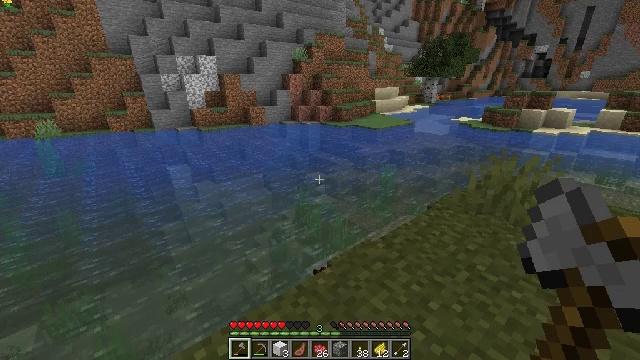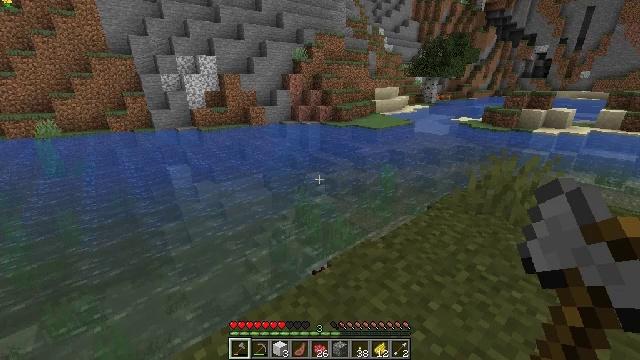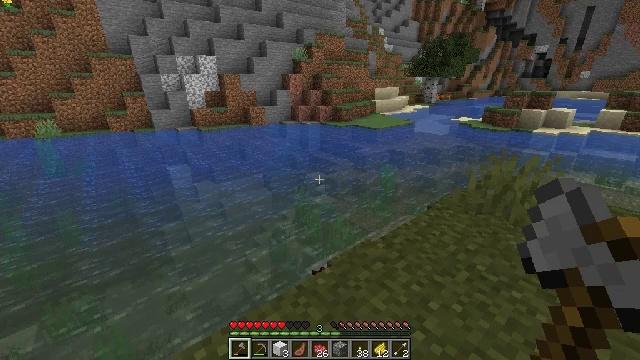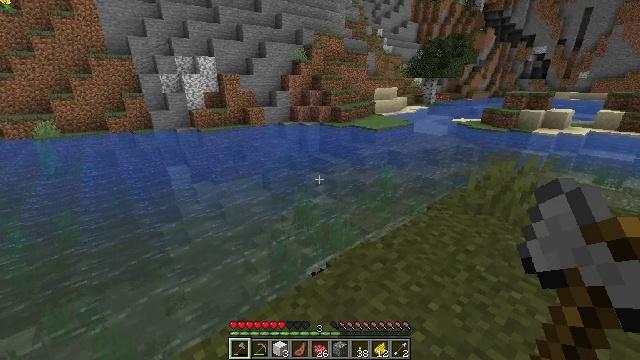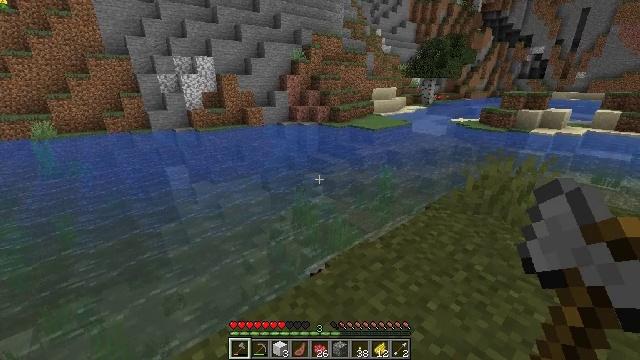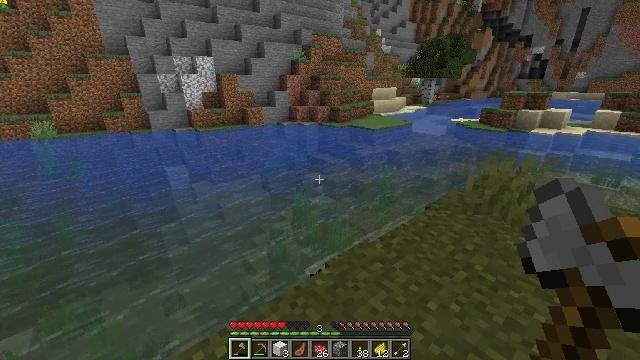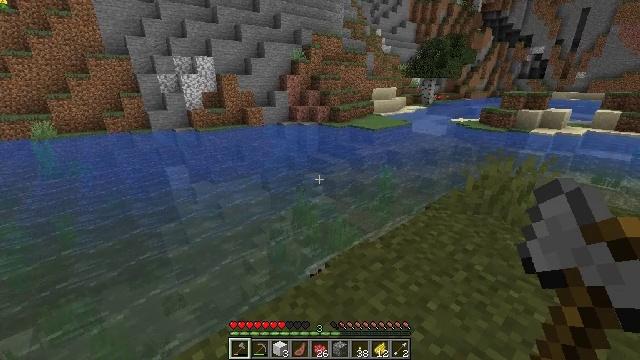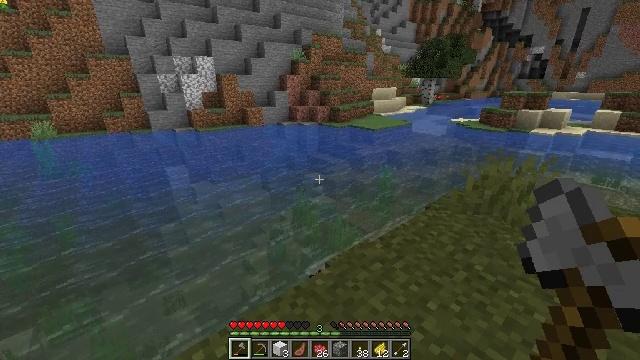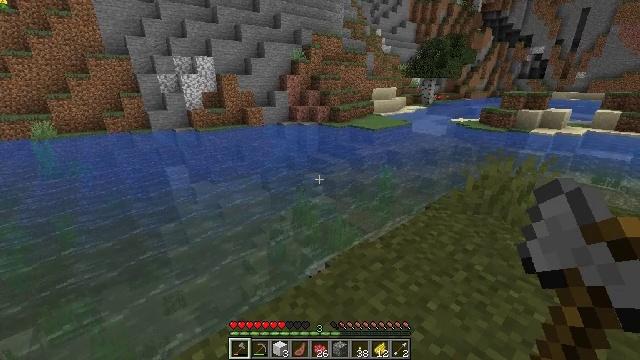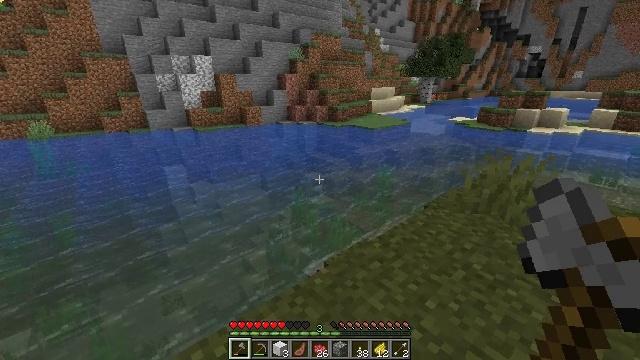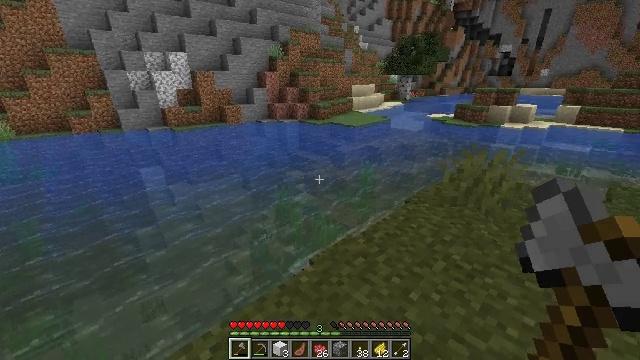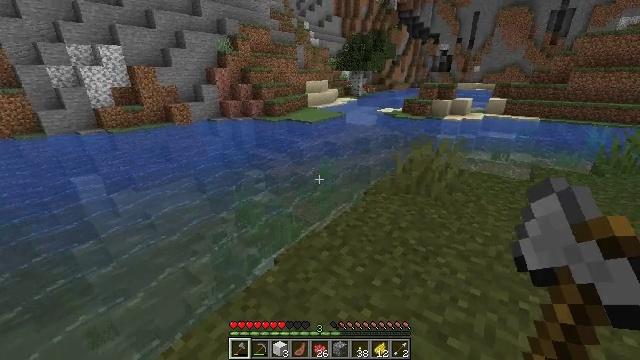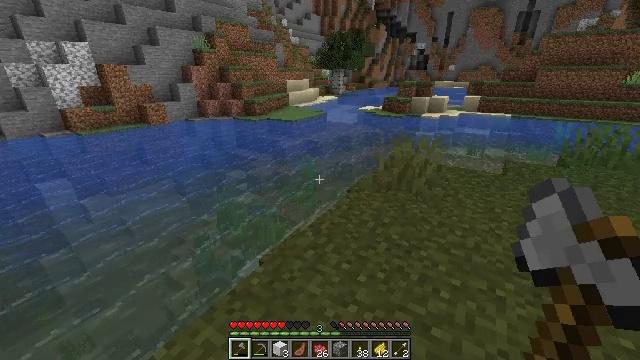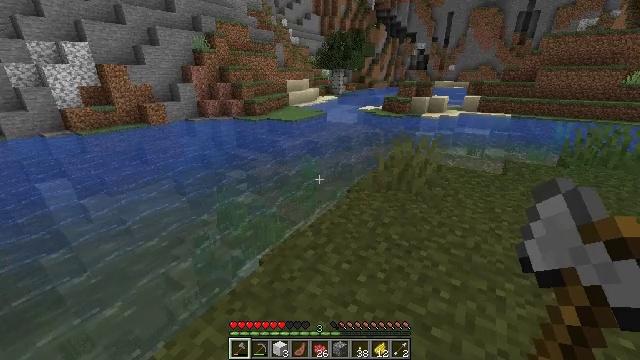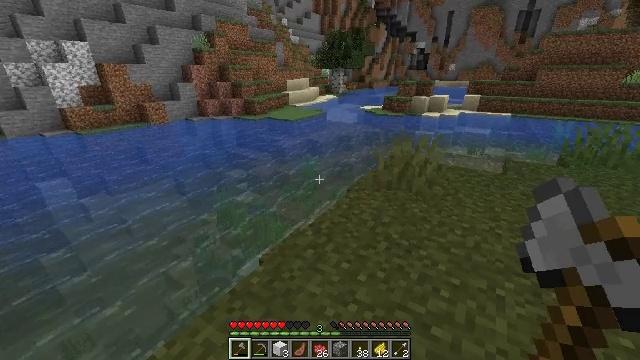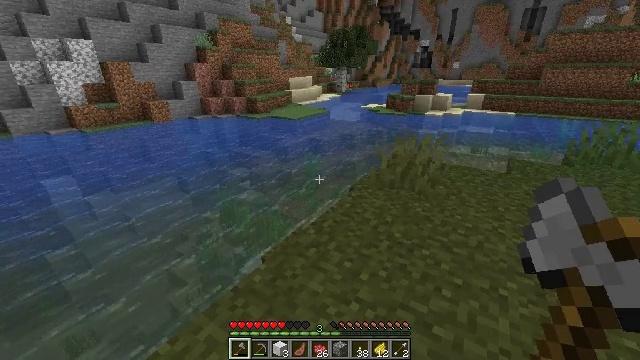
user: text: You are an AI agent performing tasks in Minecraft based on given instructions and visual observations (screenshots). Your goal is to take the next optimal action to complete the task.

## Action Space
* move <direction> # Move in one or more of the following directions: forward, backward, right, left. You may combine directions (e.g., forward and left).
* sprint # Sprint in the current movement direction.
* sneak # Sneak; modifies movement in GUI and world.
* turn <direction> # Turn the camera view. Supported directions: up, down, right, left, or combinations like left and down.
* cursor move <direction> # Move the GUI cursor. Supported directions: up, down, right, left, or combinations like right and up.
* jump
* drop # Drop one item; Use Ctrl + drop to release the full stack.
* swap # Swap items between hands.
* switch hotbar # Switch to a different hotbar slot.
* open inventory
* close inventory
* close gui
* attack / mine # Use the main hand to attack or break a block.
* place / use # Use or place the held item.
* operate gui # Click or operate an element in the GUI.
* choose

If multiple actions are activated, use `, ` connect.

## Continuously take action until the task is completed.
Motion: motion action
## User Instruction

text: Retrieve the torch.
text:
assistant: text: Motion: no_op
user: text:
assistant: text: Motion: no_op
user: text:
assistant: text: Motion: no_op
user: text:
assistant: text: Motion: no_op
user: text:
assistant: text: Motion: no_op
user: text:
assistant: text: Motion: no_op
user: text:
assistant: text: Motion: no_op
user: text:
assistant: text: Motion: no_op
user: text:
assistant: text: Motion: no_op
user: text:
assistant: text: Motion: turn right
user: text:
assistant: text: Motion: turn right
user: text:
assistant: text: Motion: turn right
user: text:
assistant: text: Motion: no_op
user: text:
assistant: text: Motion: no_op
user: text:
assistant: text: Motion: no_op
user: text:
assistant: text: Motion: switch to hotbar 1
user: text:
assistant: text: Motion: switch to hotbar 1
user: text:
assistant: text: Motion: switch to hotbar 1
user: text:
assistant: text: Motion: turn left and down
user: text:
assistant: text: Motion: turn left and down
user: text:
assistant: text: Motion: turn left and down
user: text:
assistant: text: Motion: move forward, turn left and down
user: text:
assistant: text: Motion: move forward, turn left and down
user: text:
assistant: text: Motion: move forward, turn down
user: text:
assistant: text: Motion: move forward, turn down
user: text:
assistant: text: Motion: move forward, turn down
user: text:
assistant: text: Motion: move forward, turn down
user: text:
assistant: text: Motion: turn down
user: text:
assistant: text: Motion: turn down
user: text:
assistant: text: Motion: no_op